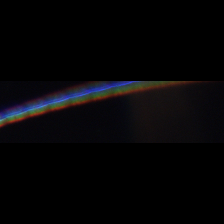
Taxon: Psuedo-nitzschia
Group: Diatoms